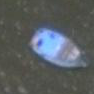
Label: civil